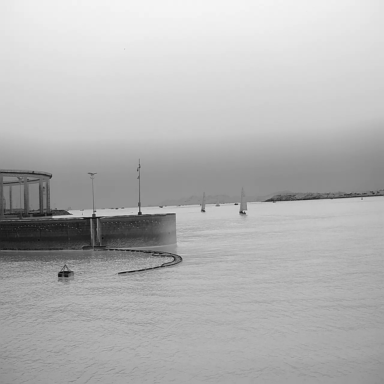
There are two sailboats in the infrared image.